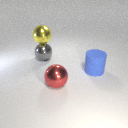
large gray metal sphere to the left of large red metal sphere